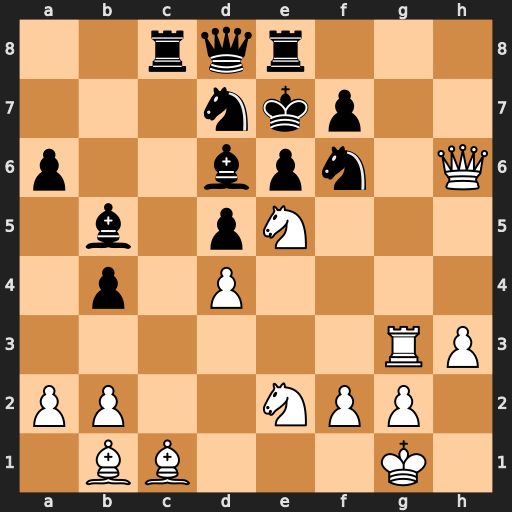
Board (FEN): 2rqr3/3nkp2/p2bpn1Q/1b1pN3/1p1P4/6RP/PP2NPP1/1BB3K1
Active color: w
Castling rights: -
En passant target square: -
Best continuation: Ng6+ fxg6 Qg7#